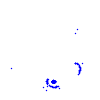
Particle: electron